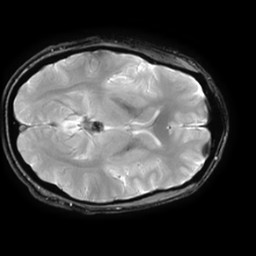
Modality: T2starw
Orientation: axial
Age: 37
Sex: male
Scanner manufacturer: ge
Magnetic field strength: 3 T
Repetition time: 0.65 s
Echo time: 0.02 s